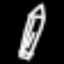
Label: pencil